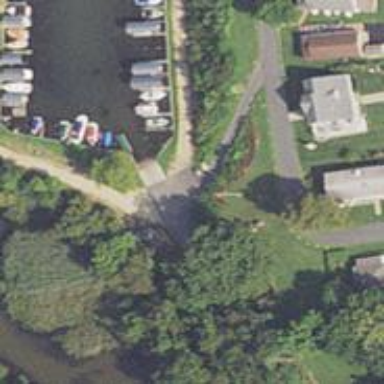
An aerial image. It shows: Slipway on leisure land.